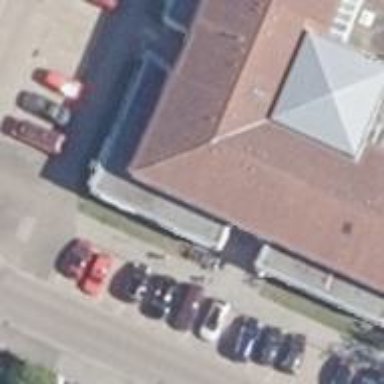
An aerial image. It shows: Clothing store.